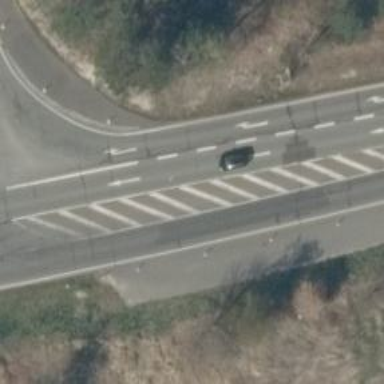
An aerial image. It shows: Asphalt road classified as primary highway.